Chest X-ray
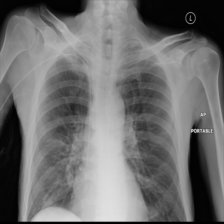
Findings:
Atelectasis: negative
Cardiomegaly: negative
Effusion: negative
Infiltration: positive
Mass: negative
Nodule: negative
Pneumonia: negative
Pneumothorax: negative
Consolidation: negative
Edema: negative
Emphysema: negative
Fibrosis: negative
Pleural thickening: negative
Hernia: negative